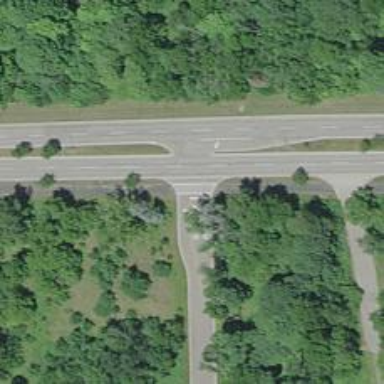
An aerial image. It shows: Cycleway.